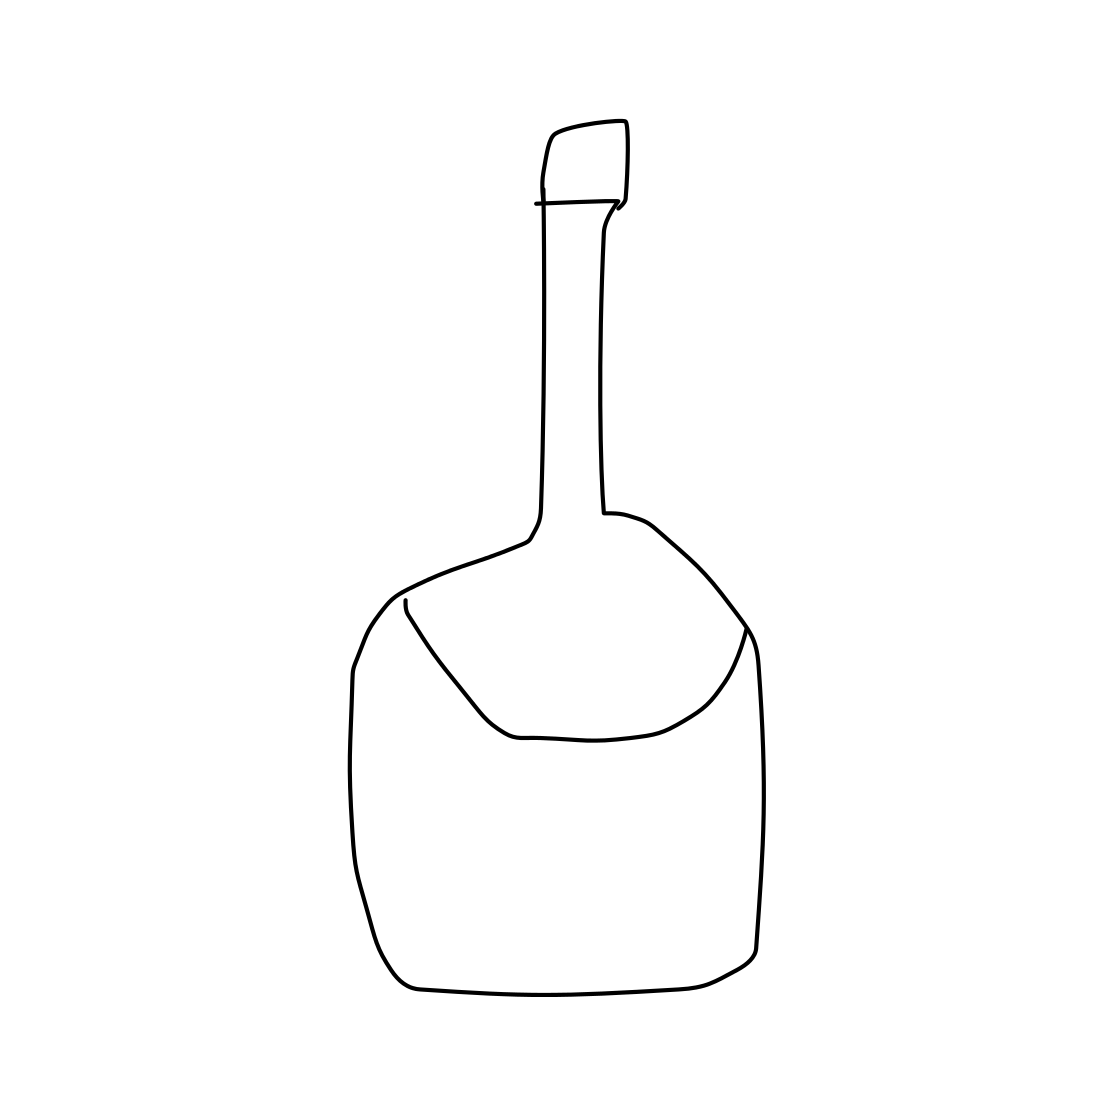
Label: wine-bottle